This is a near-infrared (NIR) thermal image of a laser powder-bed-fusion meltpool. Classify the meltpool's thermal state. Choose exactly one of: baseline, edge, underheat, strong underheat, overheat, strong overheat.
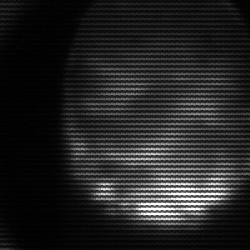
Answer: edge